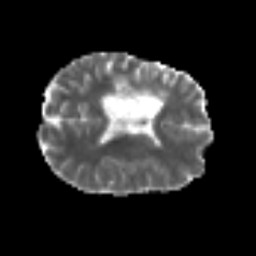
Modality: MD
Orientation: axial
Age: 40
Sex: female
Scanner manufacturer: siemens
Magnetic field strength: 3 T
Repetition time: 6.1 s
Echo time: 0.101 s